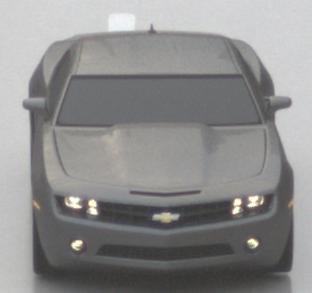
Make: Chevrolet
Model: Camaro Cabriolet 6.2 V8
Detailed model: Camaro (V) Coupé
Model produced from: 2011/09
Model produced until: 2014/02
Doors: 2
Color: gray
Road condition: wet road
Daytime: sunrise or sunset
Contrast: low contrast